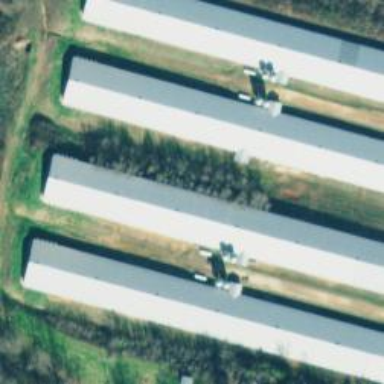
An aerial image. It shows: Poultry house.